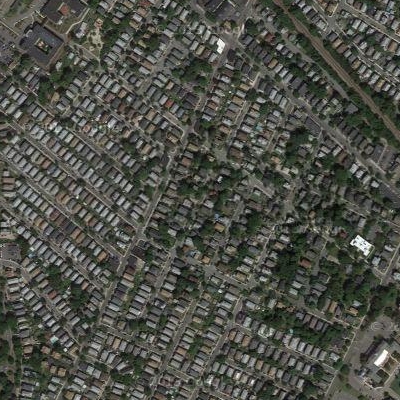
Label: Resident